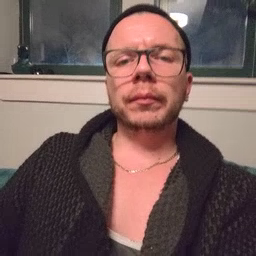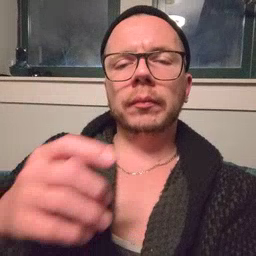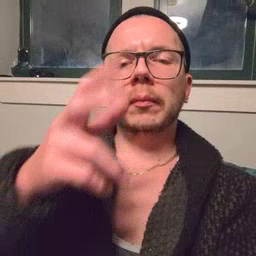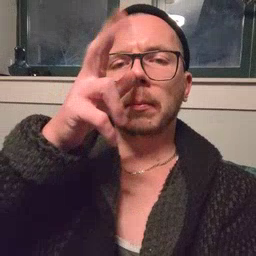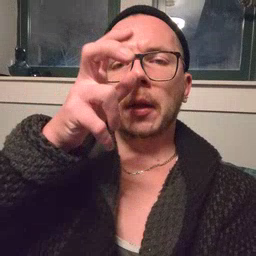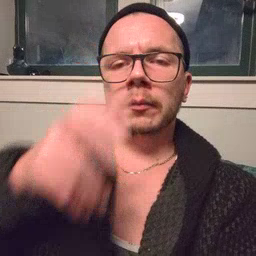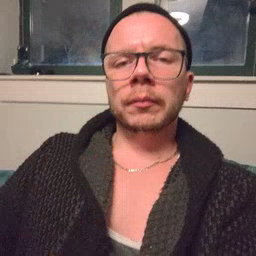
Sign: bug